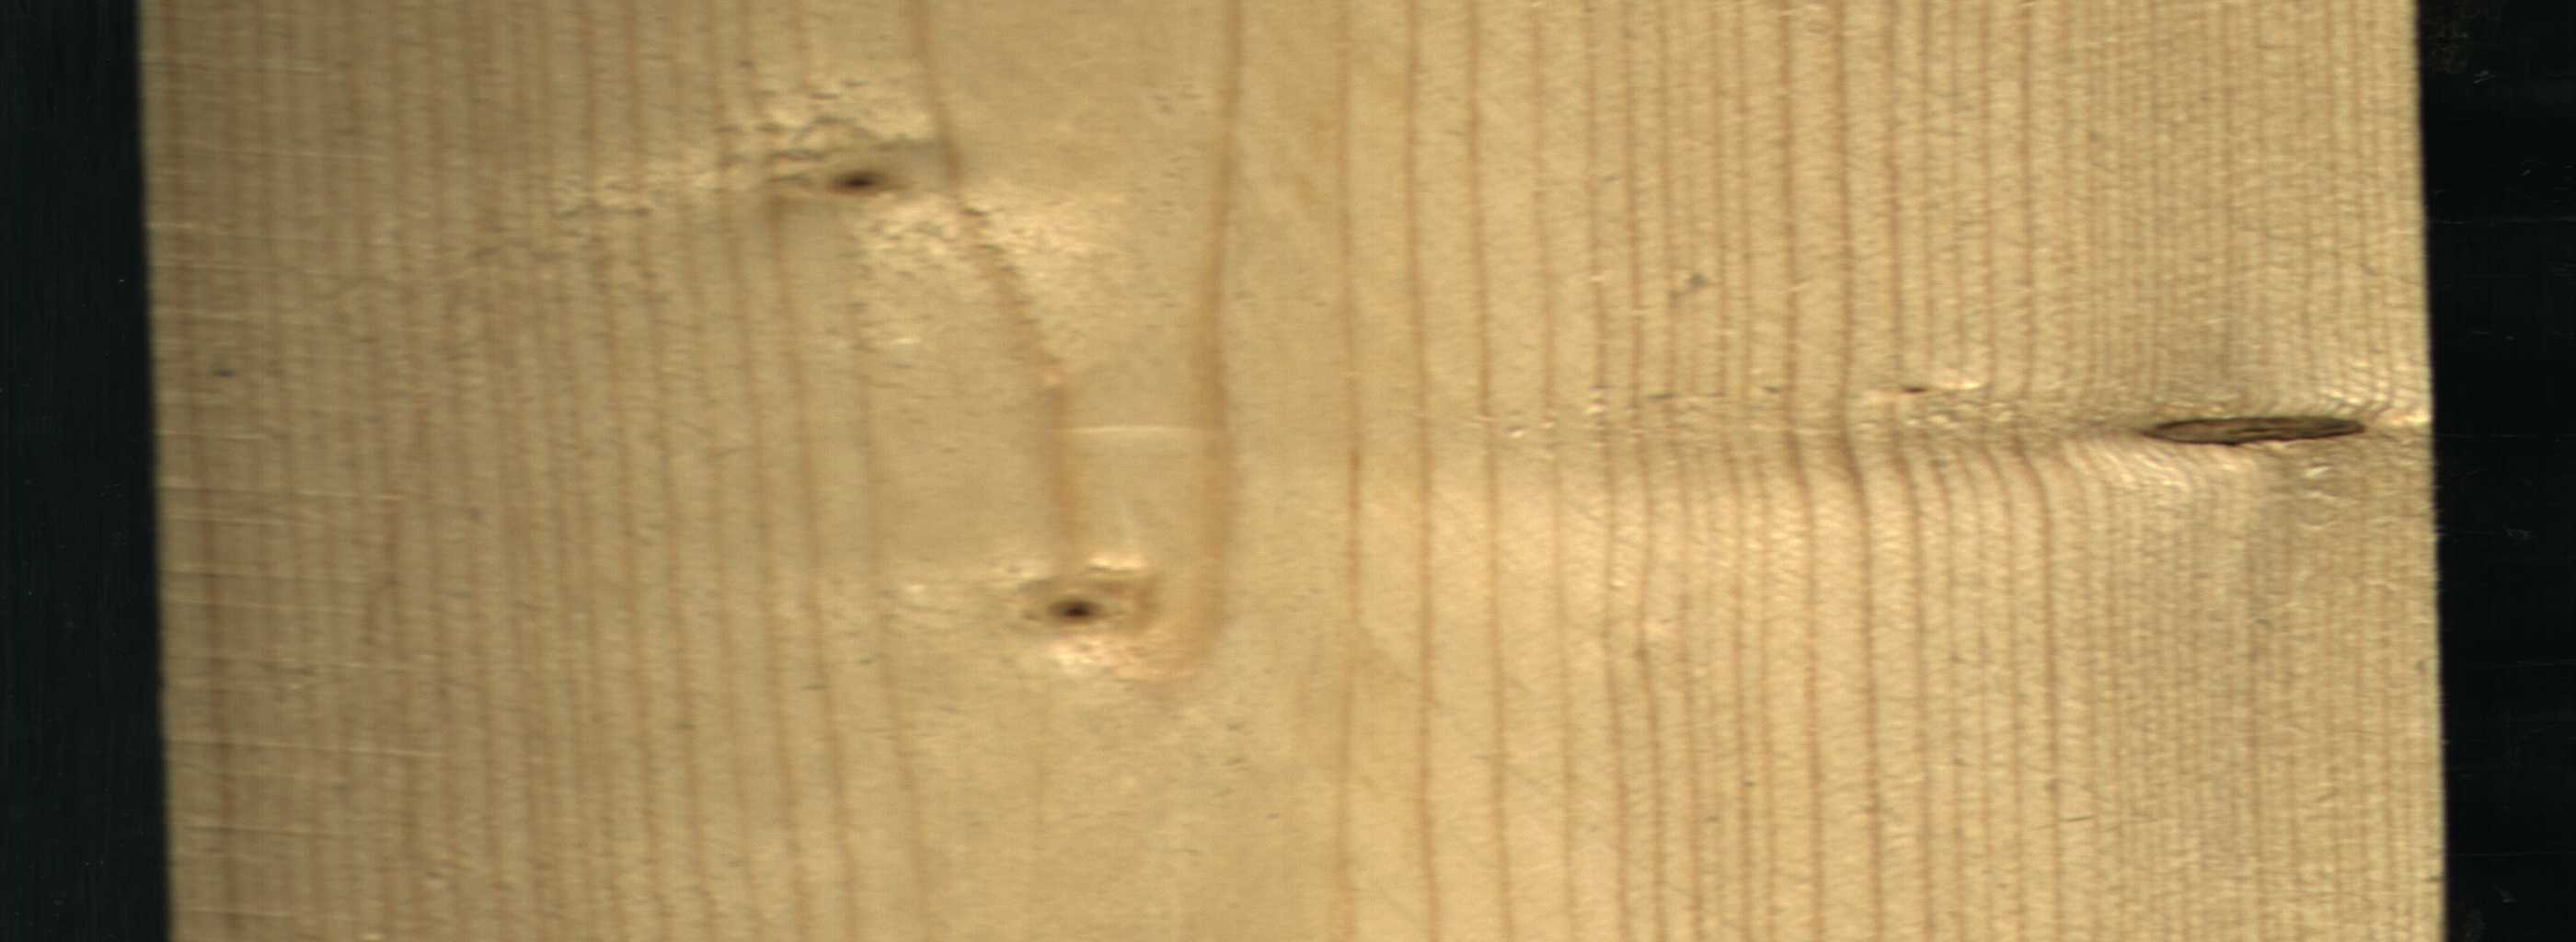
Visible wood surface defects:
Dead_Knot
Live_Knot
Live_Knot